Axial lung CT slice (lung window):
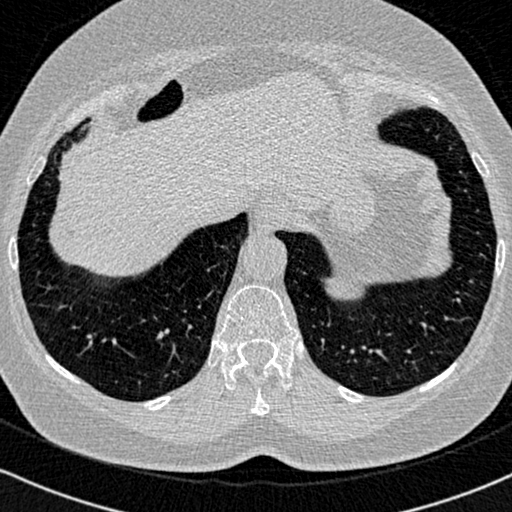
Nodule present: no